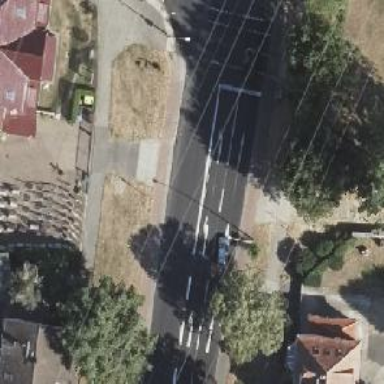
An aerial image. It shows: Primary highway with asphalt surface. Separate sidewalks on both sides and cycle track on the left side.